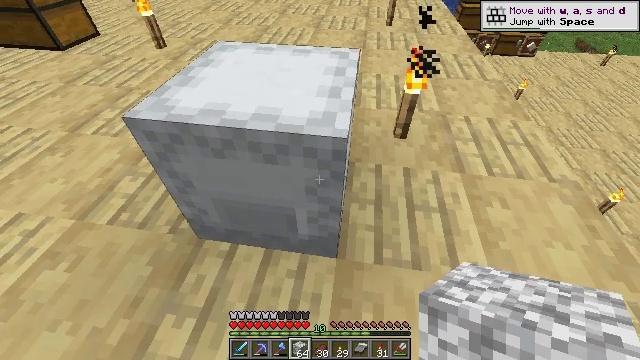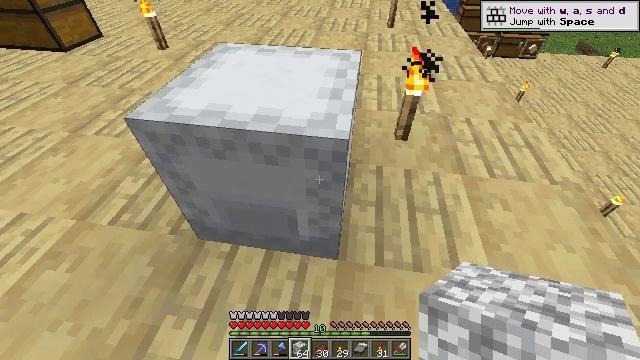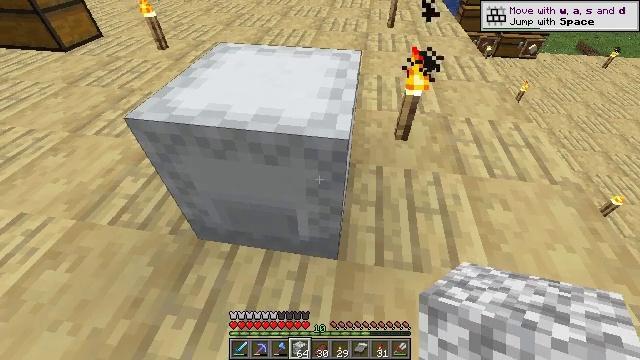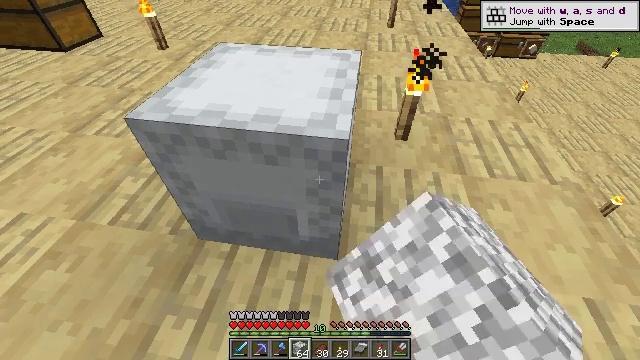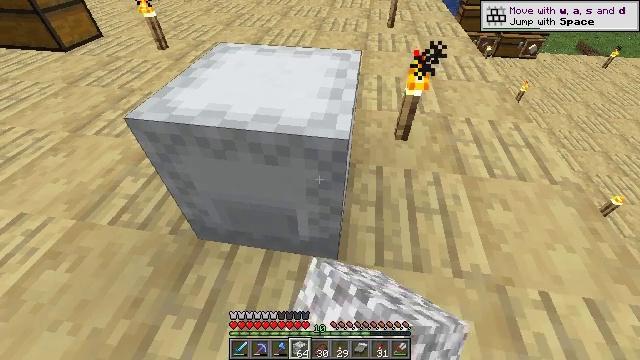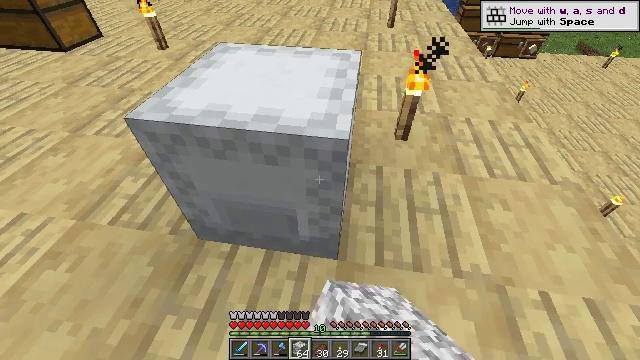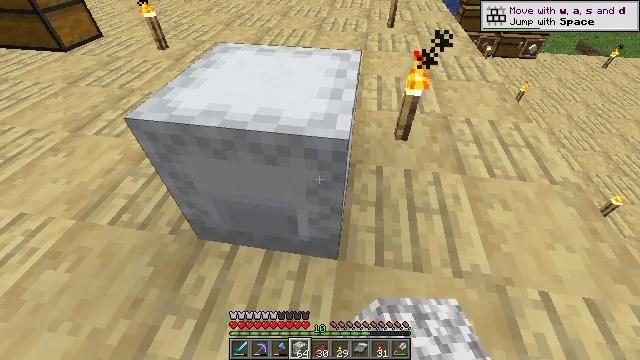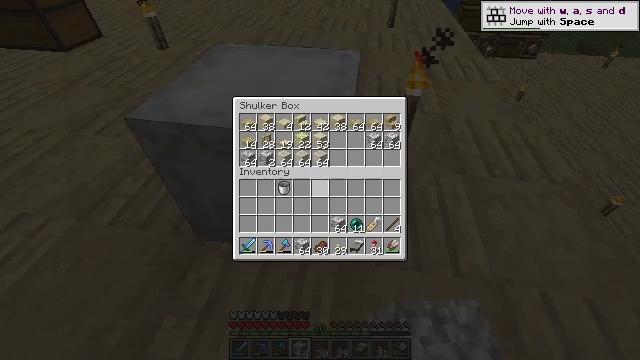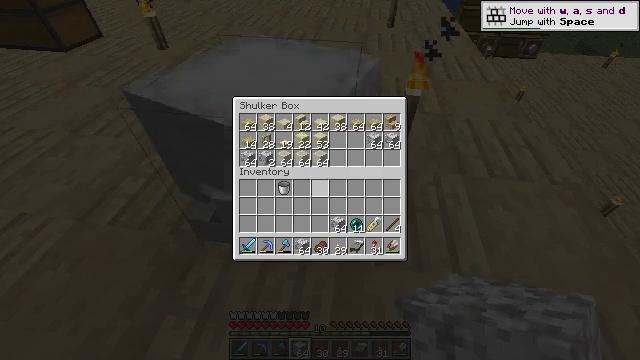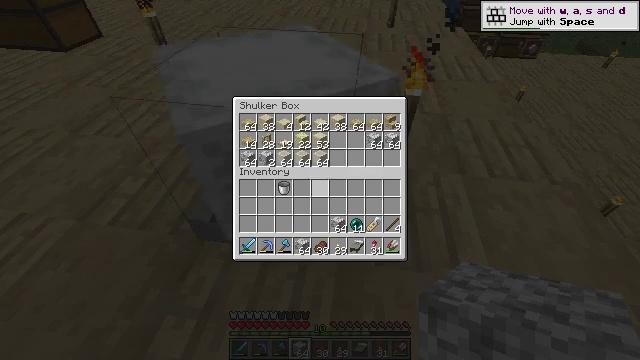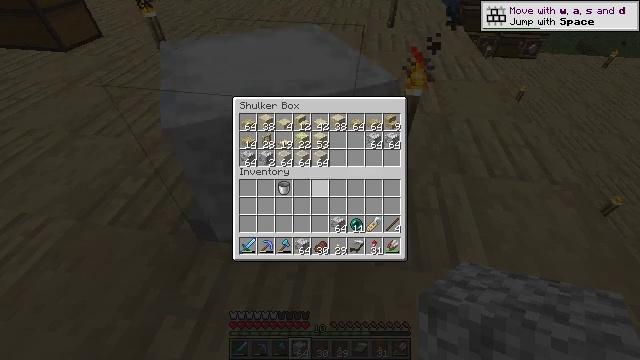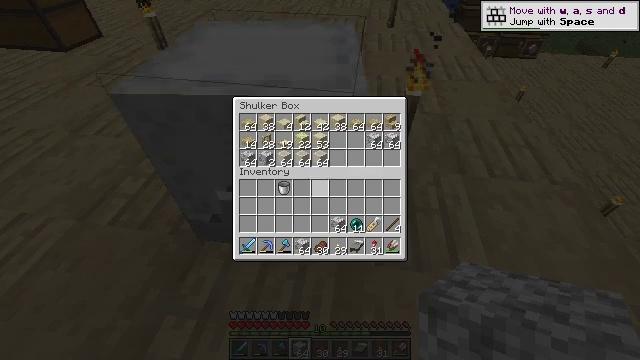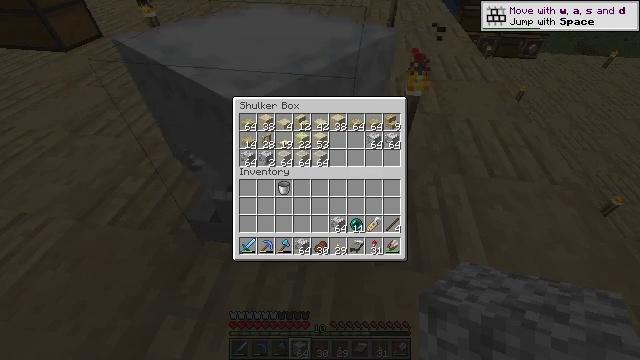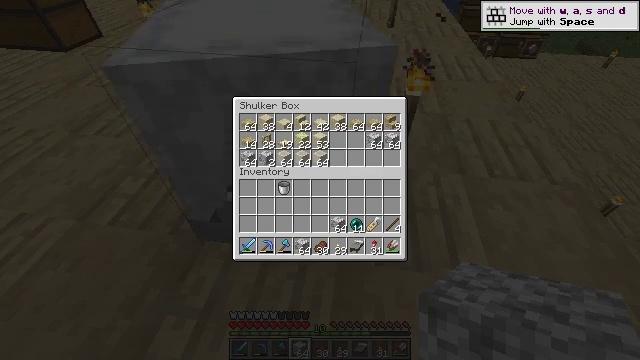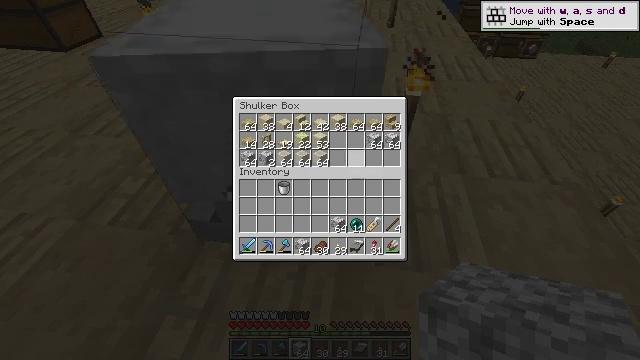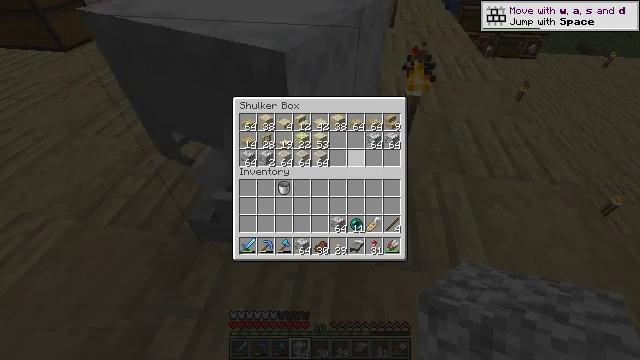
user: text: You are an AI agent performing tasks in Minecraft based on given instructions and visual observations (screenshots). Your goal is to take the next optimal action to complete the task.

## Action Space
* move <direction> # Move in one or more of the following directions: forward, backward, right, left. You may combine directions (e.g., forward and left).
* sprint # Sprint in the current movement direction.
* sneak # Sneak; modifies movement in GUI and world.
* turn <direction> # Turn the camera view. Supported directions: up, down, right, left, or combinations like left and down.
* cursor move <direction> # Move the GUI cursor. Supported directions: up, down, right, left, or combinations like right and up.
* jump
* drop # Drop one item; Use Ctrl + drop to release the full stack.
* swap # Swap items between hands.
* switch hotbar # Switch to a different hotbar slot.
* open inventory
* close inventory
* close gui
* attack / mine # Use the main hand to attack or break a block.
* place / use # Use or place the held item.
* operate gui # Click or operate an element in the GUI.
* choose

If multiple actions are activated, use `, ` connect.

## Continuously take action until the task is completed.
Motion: motion action
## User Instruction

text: Convert diorite into polished diorite in the crafting menu.
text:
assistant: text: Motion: no_op
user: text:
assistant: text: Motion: use / place
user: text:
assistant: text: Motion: use / place
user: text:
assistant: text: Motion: no_op
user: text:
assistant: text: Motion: no_op
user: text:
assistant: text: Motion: no_op
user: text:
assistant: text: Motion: no_op
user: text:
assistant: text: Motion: no_op
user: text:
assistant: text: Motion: no_op
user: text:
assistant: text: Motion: no_op
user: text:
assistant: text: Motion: no_op
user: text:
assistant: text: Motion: no_op
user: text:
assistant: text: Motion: cursor move right
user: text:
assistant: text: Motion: cursor move right and up
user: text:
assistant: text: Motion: cursor move right
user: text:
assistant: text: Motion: no_op
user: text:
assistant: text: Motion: no_op
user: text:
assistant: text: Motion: no_op
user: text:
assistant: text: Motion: sneak
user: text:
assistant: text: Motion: sneak
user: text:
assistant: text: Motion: sneak
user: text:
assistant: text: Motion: sneak
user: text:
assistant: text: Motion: sneak
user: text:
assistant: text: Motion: sneak
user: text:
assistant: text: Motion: sneak, operate gui
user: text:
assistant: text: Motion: sneak, operate gui
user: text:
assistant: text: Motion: sneak, operate gui
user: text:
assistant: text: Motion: sneak
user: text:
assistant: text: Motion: sneak
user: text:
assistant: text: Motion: sneak